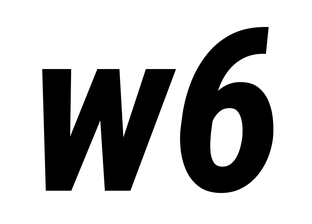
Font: Roboto-Italic_Condensed_Bold_Italic